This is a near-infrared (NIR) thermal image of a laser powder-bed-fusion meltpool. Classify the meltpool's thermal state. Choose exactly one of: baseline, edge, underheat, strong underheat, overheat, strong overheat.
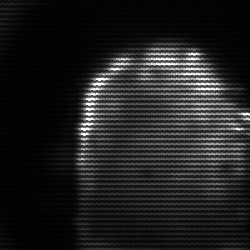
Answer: baseline